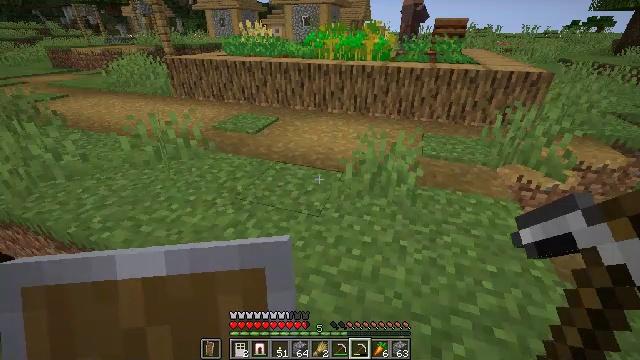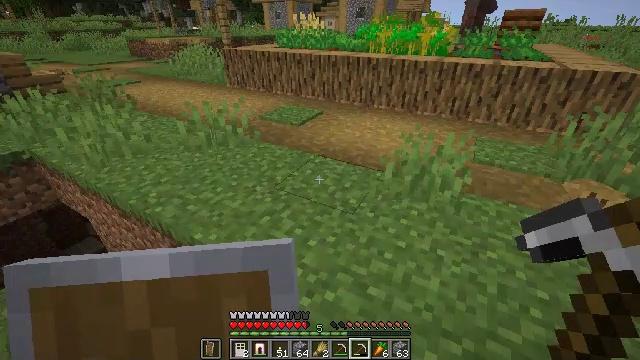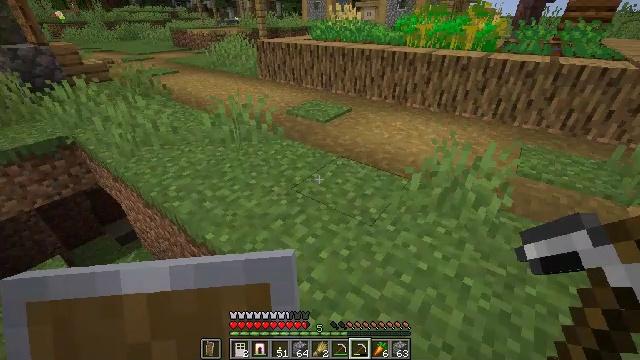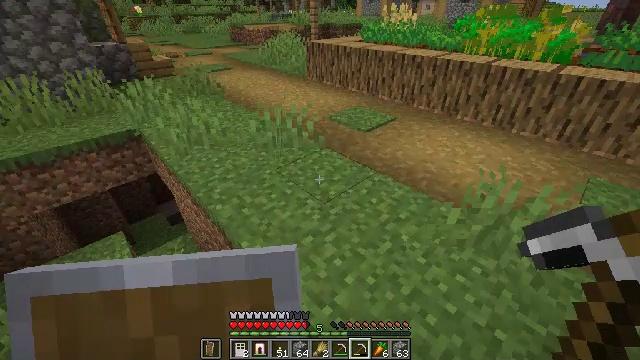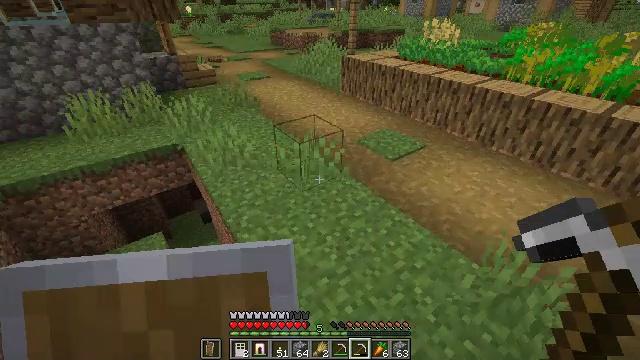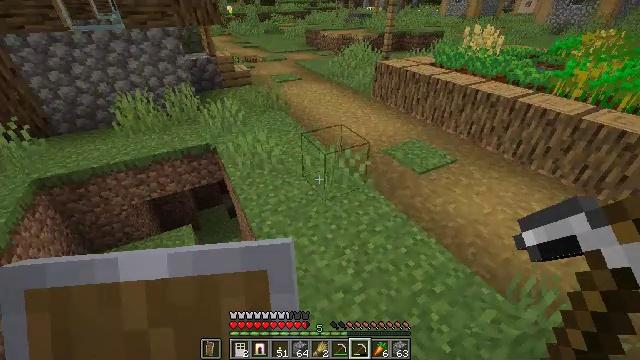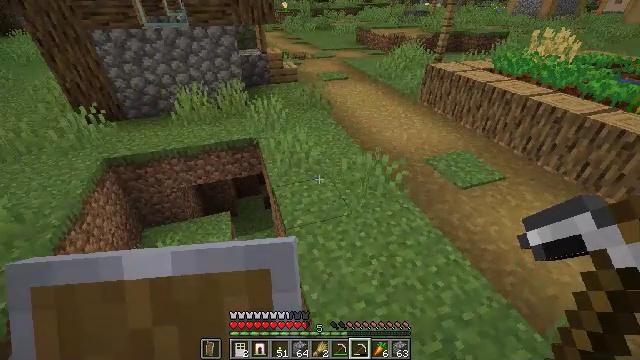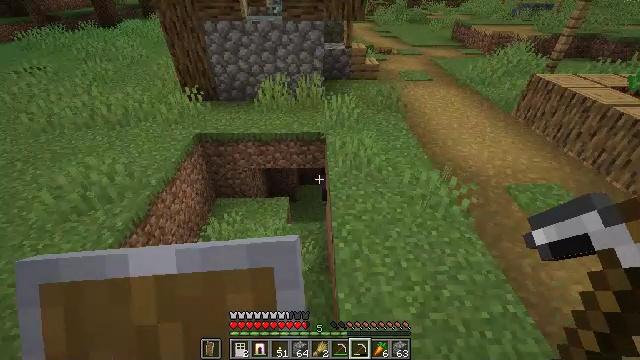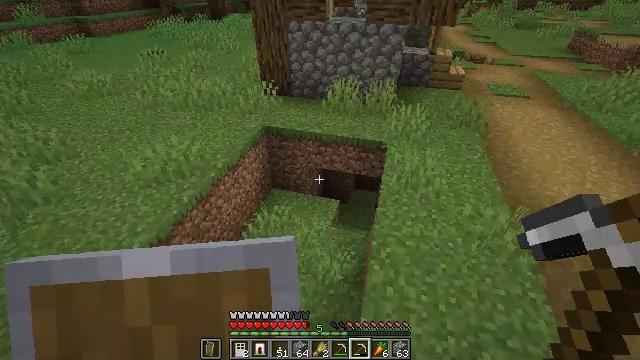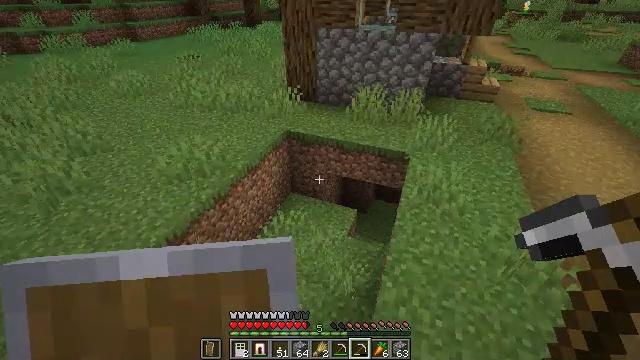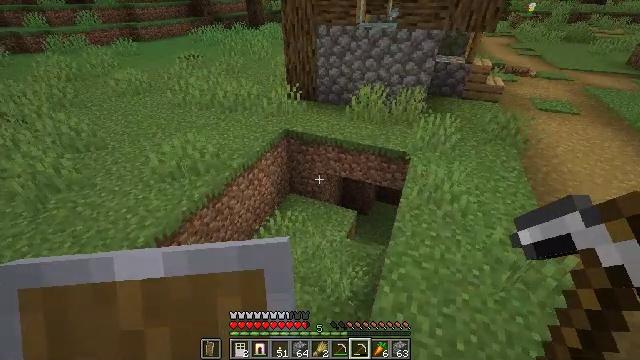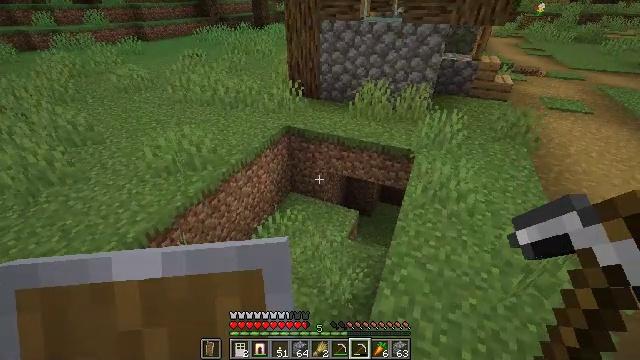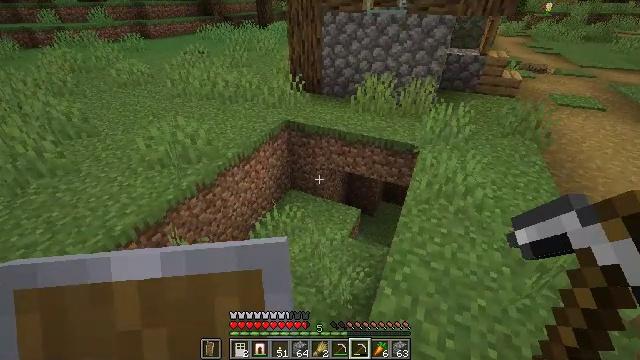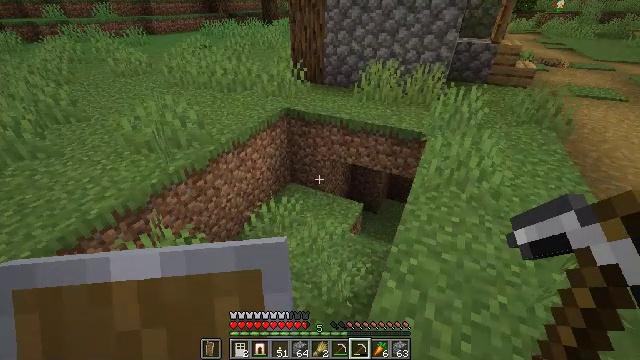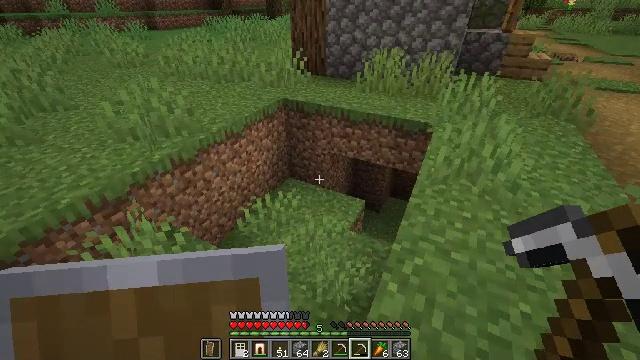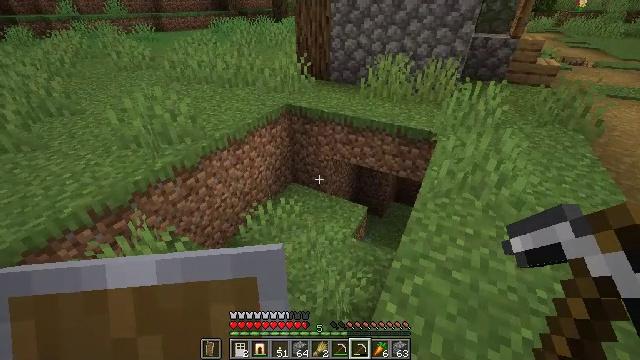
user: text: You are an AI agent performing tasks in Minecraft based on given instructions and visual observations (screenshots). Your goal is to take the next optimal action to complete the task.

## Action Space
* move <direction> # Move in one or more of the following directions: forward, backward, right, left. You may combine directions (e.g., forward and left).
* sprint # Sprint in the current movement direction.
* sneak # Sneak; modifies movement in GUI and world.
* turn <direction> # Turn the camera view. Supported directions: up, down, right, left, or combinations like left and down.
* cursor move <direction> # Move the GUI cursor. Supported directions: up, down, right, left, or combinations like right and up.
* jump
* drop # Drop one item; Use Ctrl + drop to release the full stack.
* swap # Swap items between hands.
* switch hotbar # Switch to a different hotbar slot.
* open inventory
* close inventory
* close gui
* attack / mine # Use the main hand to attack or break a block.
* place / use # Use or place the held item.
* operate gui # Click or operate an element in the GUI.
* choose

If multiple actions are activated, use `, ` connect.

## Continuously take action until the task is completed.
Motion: motion action
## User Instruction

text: Pick up the white bed by breaking it.
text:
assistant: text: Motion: move forward, turn left and down, jump
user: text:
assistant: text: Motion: move forward, turn left and down, jump
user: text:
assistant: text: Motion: move forward, turn left and down, jump
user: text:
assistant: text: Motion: move forward, turn left, jump
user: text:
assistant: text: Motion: move forward, turn left, jump
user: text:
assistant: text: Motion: move forward, turn left, jump
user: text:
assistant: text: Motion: move forward, turn left and down, jump
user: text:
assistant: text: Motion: move forward, turn left, jump
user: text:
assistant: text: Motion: move forward, turn left and up, jump
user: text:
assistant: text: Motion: move forward, jump
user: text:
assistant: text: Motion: move forward, turn left, jump
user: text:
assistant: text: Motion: move forward, jump
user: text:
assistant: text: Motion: move forward, turn left, jump
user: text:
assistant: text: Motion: move forward, turn left, jump
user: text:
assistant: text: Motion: move forward, turn left, jump
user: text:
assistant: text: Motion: move forward, turn left, jump
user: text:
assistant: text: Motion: move forward, jump
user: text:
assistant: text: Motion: no_op
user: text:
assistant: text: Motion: no_op
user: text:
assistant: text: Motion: turn right and up
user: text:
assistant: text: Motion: turn up
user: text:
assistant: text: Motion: no_op
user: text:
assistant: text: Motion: no_op
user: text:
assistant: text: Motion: no_op
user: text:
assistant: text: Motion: turn right and up
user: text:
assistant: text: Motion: turn right and up
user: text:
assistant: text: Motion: turn right
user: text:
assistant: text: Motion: turn right
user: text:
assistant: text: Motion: turn right
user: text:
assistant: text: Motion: no_op